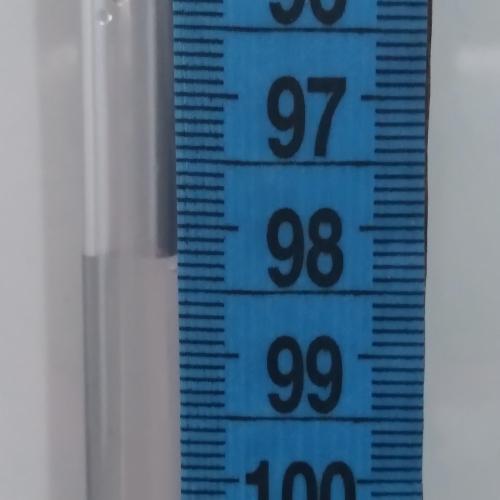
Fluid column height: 98.2 cm